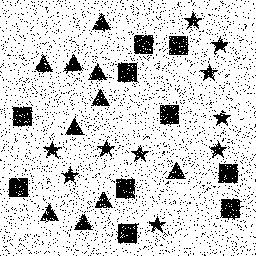
Squares: 10
Triangles: 10
Stars: 10
Total shapes: 30